Aerial crown-view tile of a tropical tree (Barro Colorado Island, Panama), acquired 20240716:
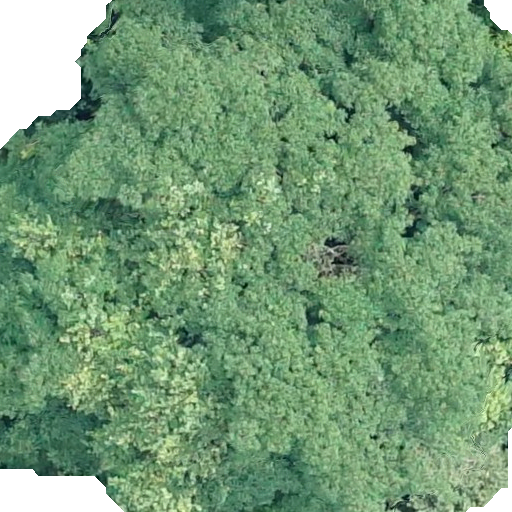
Species: Hura crepitans
GBIF accepted scientific name: Hura crepitans
Crown area: 501.412 m²